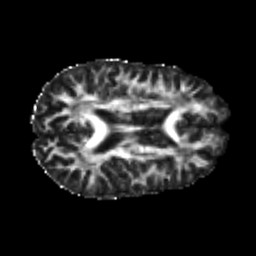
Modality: FA
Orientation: axial
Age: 21
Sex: male
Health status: healthy
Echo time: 0.074 s